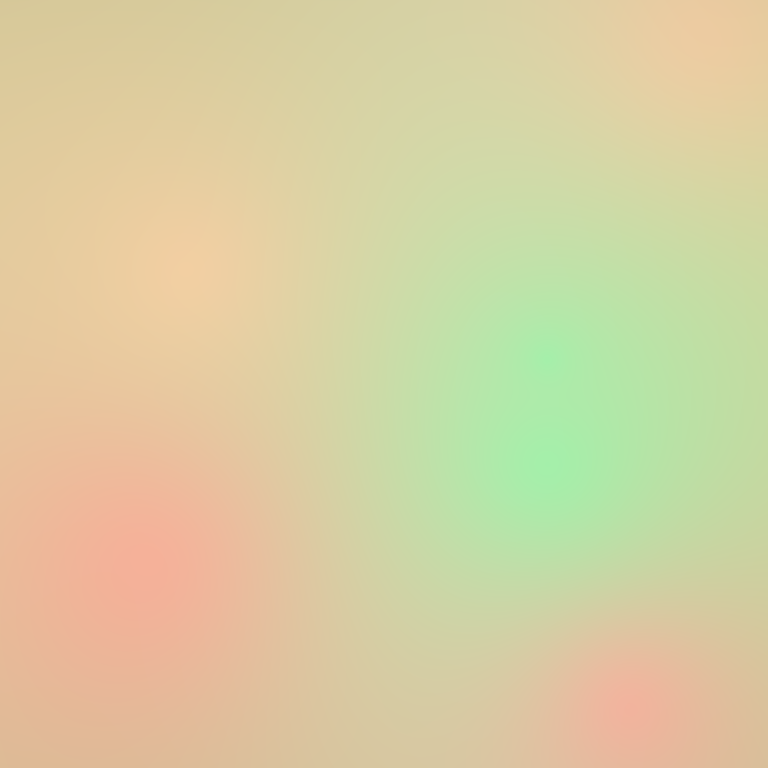
Abstract light effect, smooth blend from soft beige to gentle mint, serene atmosphere, diffuse glow, no room, no furniture, no objects.